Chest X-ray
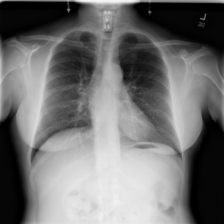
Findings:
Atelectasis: negative
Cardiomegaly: negative
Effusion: negative
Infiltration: positive
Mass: negative
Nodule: negative
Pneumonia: negative
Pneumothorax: negative
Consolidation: negative
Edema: negative
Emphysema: negative
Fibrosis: negative
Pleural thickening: negative
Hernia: negative